Question: I have two ListFragments (A and B, which are actually 'SherlockListFragments') and when I put a breakpoint in the 'onCreateOptionsMenu' in both fragments, Fragment A is hit 3 times and Fragment B is hit 2 times. In addition, I am animating one of the menu icon when an 'AsyncTask' is running and if I select an item in Fragment A, 'onCreateOptionsMenu' is called again and the icon double up:

I'm not sure why 'onCreateOptionsMenu' is called again because I'm just calling a method in the "details" fragment:
'''
@Override
public void onListItemClick(final ListView l, final View v, final int position, final long id)
{
DetailsFragment fragment = (DetailsFragment)getFragmentManager().findFragmentById(R.id.fragmentDetails);
if (fragment != null && fragment.isInLayout())
{
fragment.DisplayItems();
}
else
{
final Intent listing = new Intent(activity.getApplicationContext(), DetailsFragmentActivity.class);
startActivity(listing);
}
}
'''
UPDATE:
I'm using this code to animate the menu item:
'''
private MenuItem refreshItem;
private void DoRefresh()
{
final LayoutInflater inflater = (LayoutInflater)activity.getSystemService(Context.LAYOUT_INFLATER_SERVICE);
final ImageView ivRefresh = (ImageView)inflater.inflate(R.layout.refresh_view, null);
final Animation rotation = AnimationUtils.loadAnimation(activity, R.anim.refresh);
ImageView ivRefresh.startAnimation(rotation);
refreshItem.setActionView(ivRefresh);
//AsyncTask is kicked off here
}
@Override
public boolean onOptionsItemSelected(final MenuItem item)
{
if (item.getItemId() == R.id.refresh) {
refreshItem = item;
this.DoRefresh();
return true;
} else {
return super.onOptionsItemSelected(item);
}
}
'''
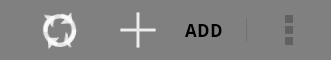
Answer: From the documentation:
"After the system calls onCreateOptionsMenu(), it retains an instance of the Menu you populate and will not call onCreateOptionsMenu() again unless the menu is invalidated for some reason. However, you should use onCreateOptionsMenu() only to create the initial menu state and not to make changes during the activity lifecycle."
My guess is that the menu is being invalidated by something you are doing. What does fragment.displayItems() do?